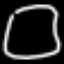
Label: square